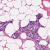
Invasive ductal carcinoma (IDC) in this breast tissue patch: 1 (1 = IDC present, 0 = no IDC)